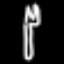
Label: fork